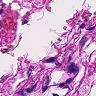
Metastatic tissue present: no